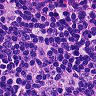
Metastatic tissue present: no